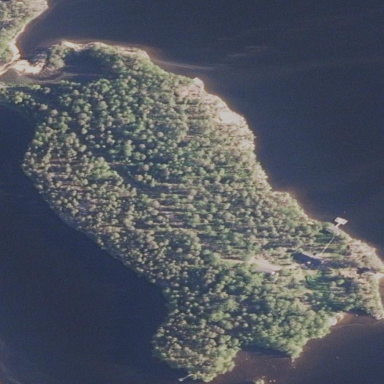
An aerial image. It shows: Islet.